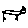
Label: cat